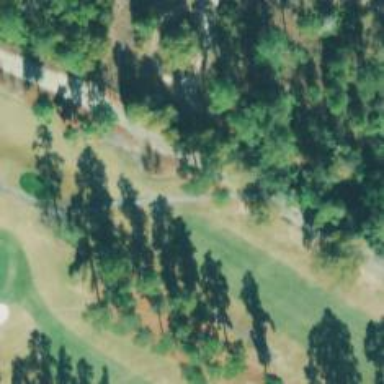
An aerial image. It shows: Pathway for golf carts.